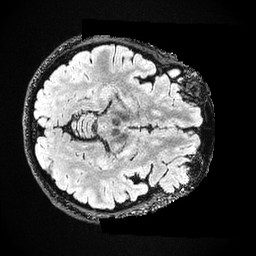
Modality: FLAIR
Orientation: axial
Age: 36
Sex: female
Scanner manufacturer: ge
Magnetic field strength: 3 T
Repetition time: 4.802 s
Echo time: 0.1159 s